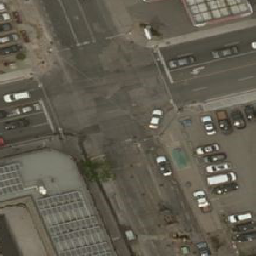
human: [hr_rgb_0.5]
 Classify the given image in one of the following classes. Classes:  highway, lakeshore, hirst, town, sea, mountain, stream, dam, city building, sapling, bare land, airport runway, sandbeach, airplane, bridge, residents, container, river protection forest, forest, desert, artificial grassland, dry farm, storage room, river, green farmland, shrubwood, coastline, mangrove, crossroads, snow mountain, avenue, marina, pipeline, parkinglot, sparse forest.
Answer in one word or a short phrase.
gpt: crossroads